What has changed from the first image to the second?
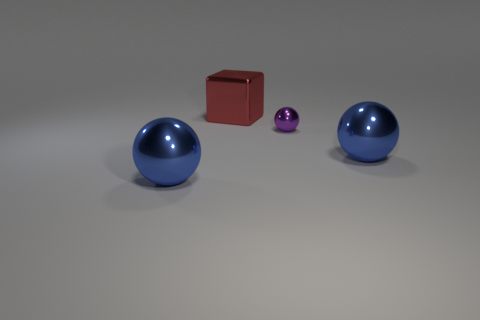
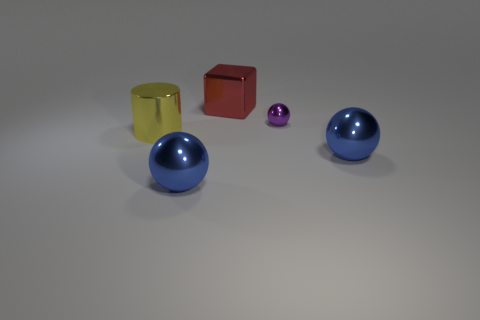
the big cylinder has been newly placed
the big yellow object has been added
the big yellow metal object has appeared